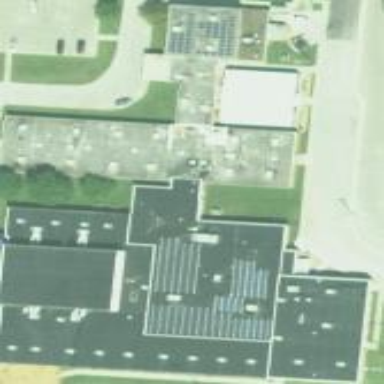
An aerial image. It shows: School building.